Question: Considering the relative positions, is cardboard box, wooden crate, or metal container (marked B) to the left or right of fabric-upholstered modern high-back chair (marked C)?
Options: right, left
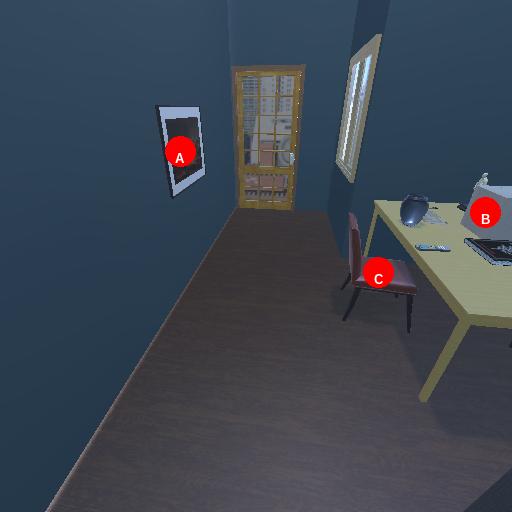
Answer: right